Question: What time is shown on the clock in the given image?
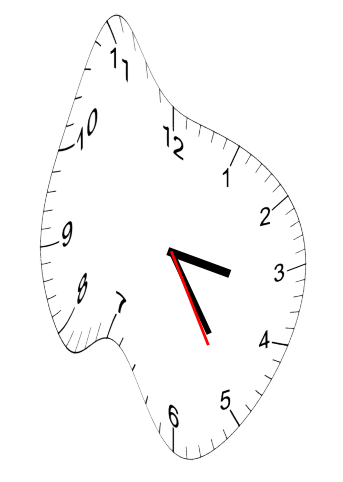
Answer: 03:24:25